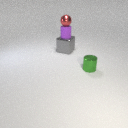
small red metal sphere above small purple rubber cylinder